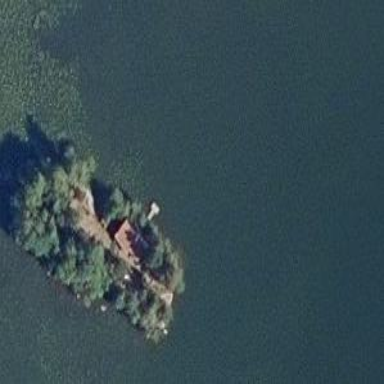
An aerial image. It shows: Islet.